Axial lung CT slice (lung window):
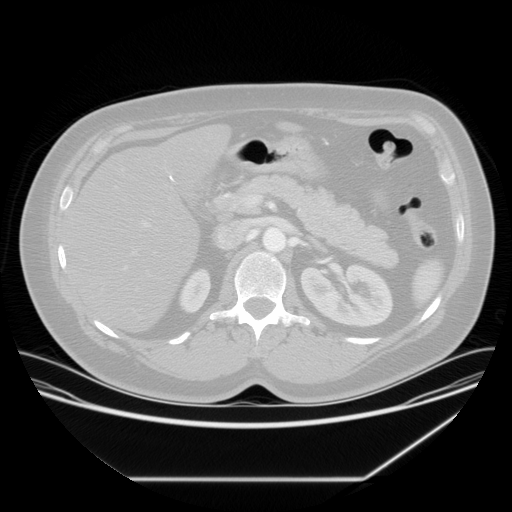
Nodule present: no